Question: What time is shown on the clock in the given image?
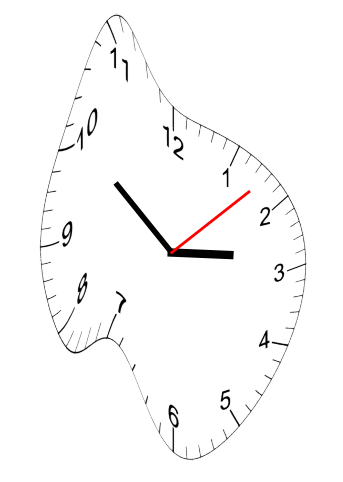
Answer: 02:51:08